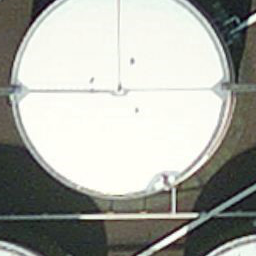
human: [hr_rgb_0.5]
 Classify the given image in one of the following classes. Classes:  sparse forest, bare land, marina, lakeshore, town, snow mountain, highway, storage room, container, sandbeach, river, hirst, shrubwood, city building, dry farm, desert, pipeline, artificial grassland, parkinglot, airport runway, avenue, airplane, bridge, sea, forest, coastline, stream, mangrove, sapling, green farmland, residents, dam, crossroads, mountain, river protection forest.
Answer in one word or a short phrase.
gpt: storage room